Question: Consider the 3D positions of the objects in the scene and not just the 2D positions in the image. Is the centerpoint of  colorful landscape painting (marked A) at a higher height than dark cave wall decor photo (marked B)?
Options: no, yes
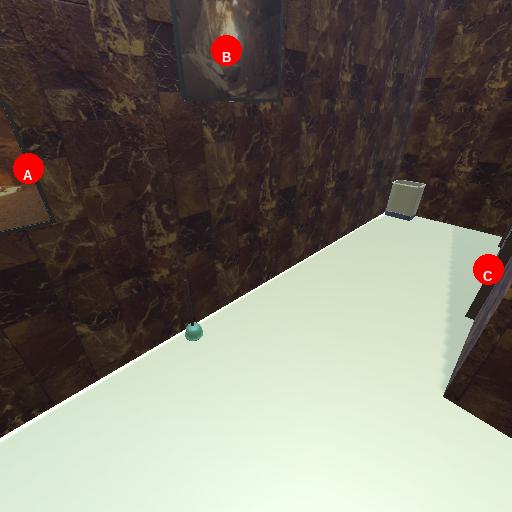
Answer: no